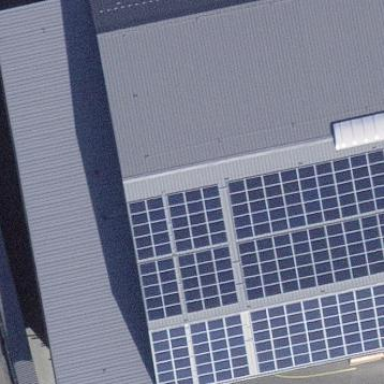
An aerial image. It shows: Solar power generator using photovoltaic method with solar photovoltaic panel types.